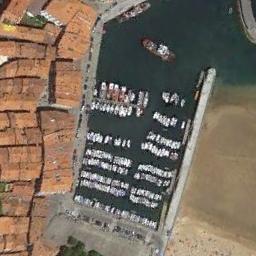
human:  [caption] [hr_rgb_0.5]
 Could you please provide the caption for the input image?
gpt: The harbor with lots of neatly docked boats is between lots of buildings and a wasteland and the color of the waters is green .

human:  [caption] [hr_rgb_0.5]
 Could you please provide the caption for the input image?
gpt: There are many buildings beside the harbor .

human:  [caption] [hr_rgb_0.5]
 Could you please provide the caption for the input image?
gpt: There are more ships in the middle of the harbor .

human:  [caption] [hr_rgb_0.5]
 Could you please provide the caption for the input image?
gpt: Many ships moored neatly on the sea side of the harbor surrounded by buildings and lawns .

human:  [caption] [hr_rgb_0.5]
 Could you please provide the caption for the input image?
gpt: There are many brown buildings and a bare land beside the harbor .